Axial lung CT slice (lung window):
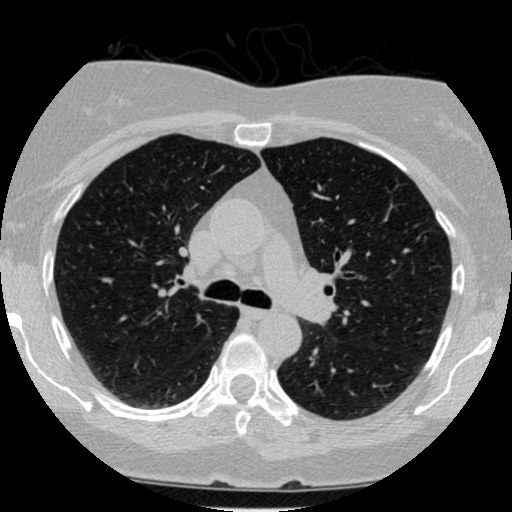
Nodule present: no